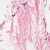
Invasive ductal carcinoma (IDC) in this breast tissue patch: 0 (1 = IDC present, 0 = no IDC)